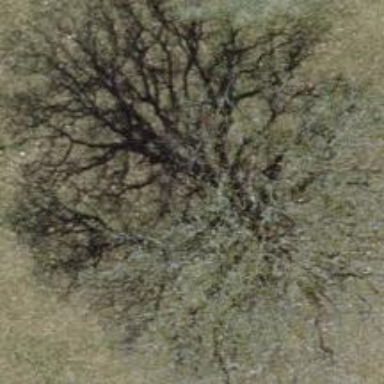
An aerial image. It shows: Beautiful tree in nature.